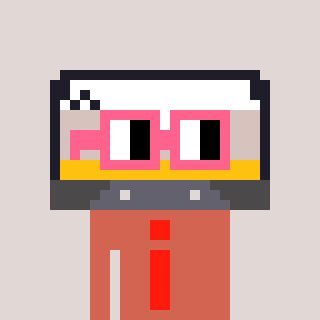
a pixel art character with square pink glasses, a cassette tape-shaped head and a peachy-colored body on a warm background